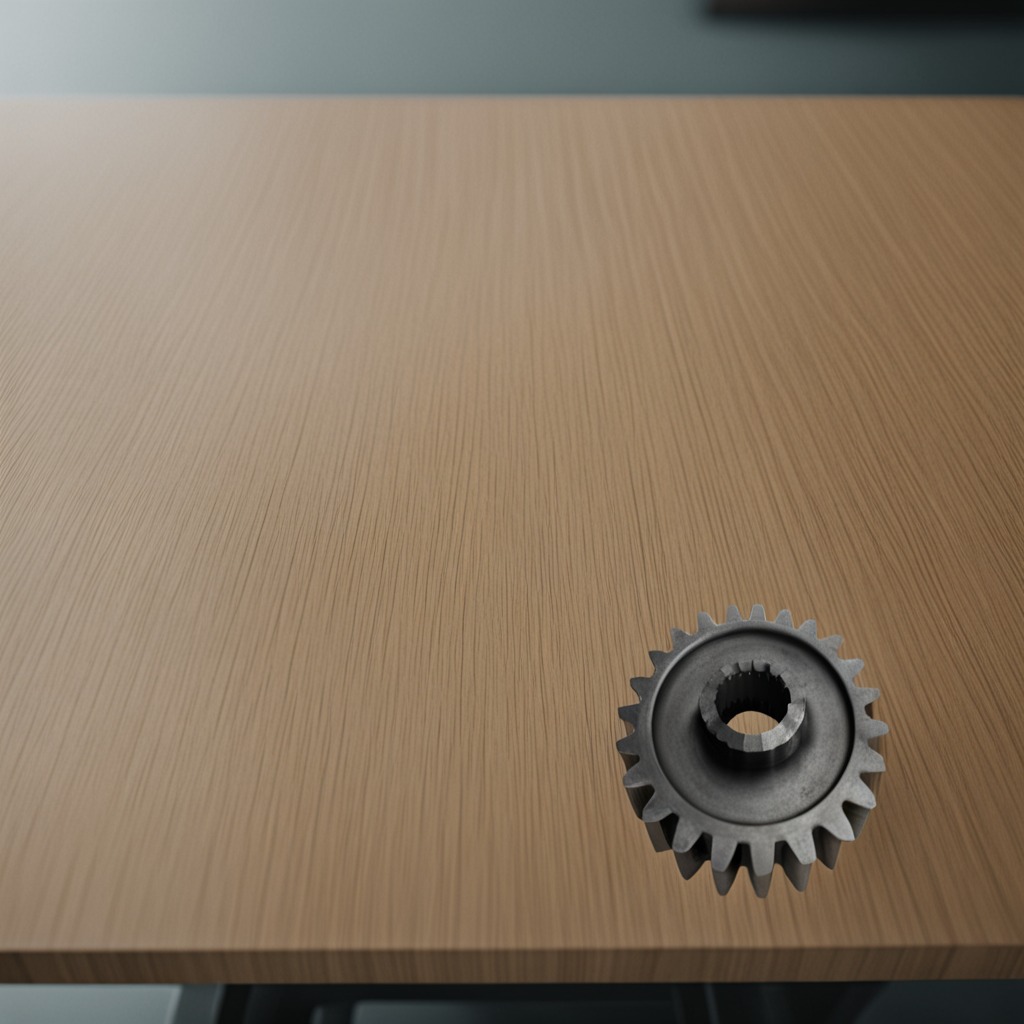
A steel gear with teeth lies on the workbench.